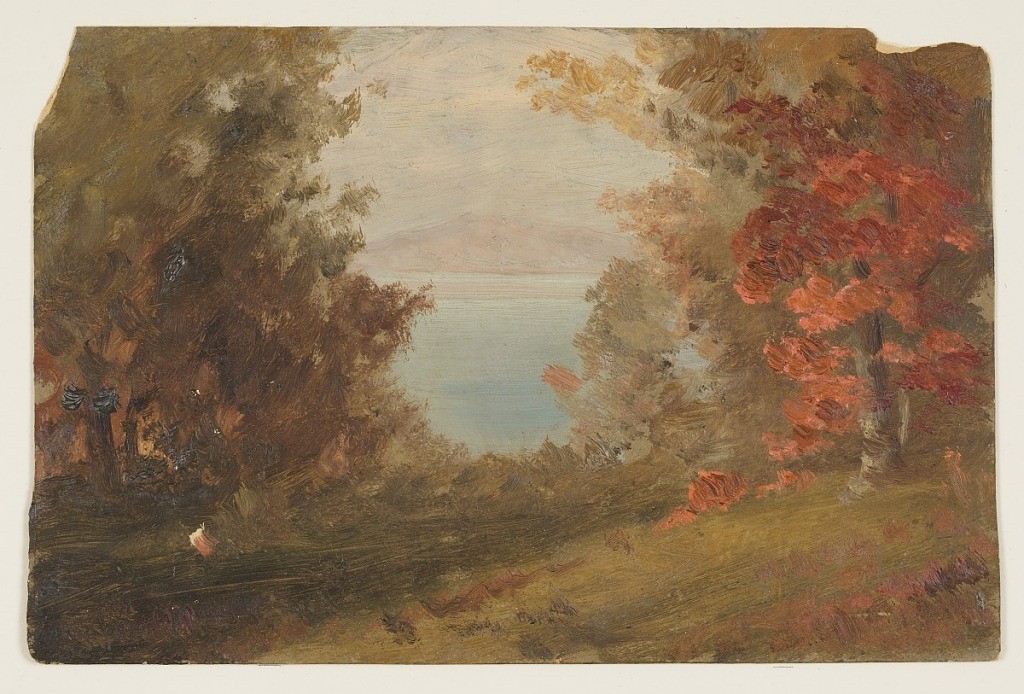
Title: Lake View in Autumn
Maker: Frederic Edwin Church, American, 1826–1900
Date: probably 1876–1881
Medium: Oil and graphite on tan paperboard
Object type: Drawing
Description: Landscape sketch showing a view of a lake, likely Millinocket Lake in Maine, from its heavily wooded shoreline during autumn. In the foreground, a grassy slope at right hosts a tree with fiery red-orange leaves. At left and right, loosely rendered groups of green and brown trees frame an expansive view of a lake and a distant mountain, at center. Shaped like a shallow triangle, the mountain is rendered in hues of pink and lavender. Wispy clouds hang in an otherwise blue sky above.